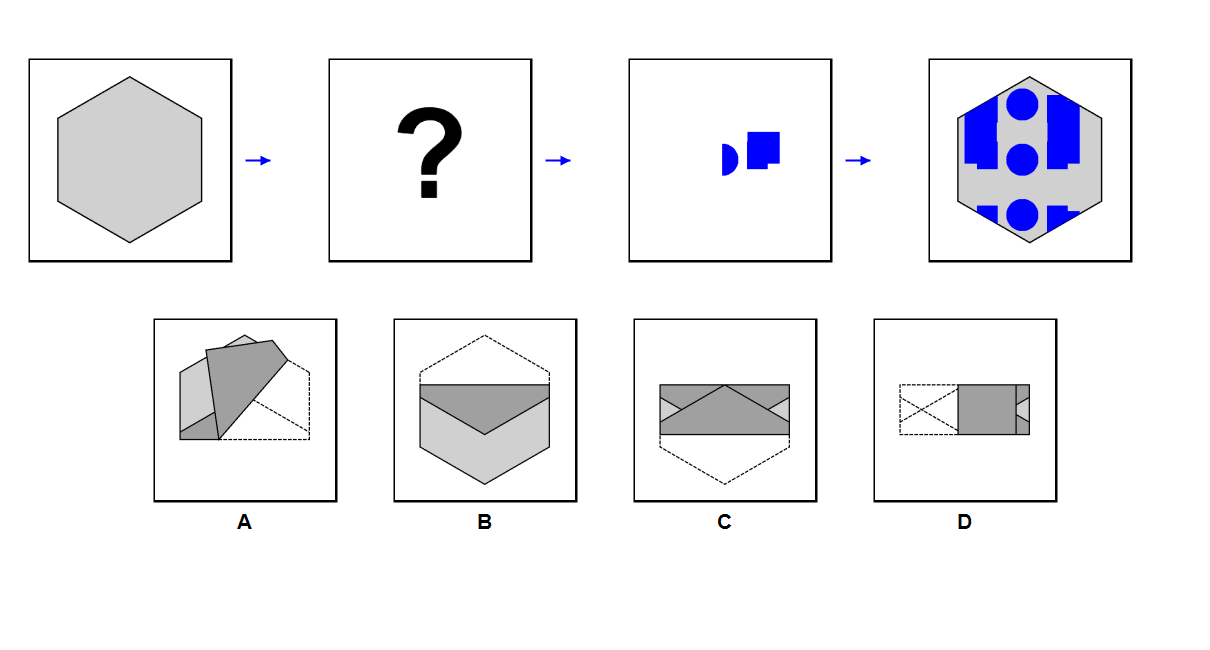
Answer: A